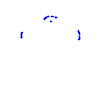
Particle: kaon